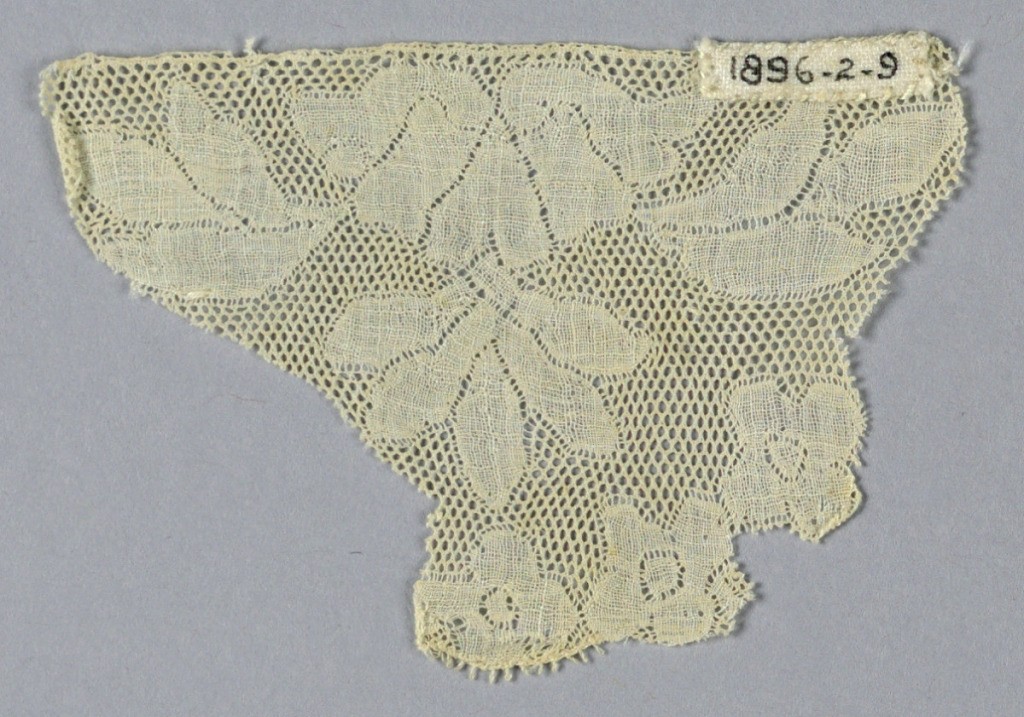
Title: Fragment
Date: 1700–1750
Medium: linen Technique: bobbin lace
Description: Triangular fragment with a symmetrical design of blossoms and foliage. Valenciennes ground.